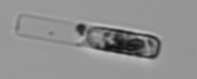
Label: Guinardia_delicatula_TAG_internal_parasite